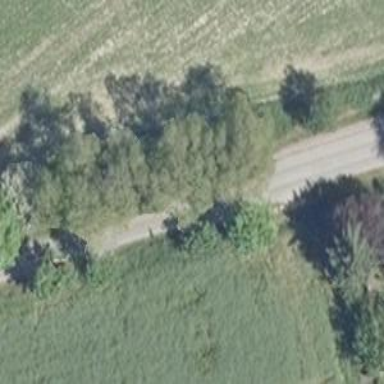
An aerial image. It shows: Unclassified road.